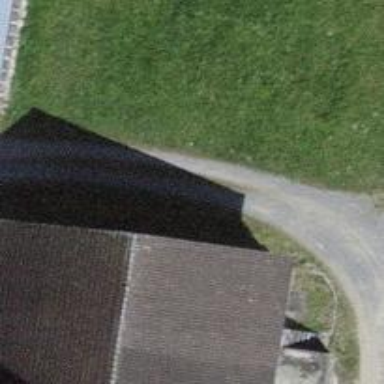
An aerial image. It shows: Farm.